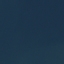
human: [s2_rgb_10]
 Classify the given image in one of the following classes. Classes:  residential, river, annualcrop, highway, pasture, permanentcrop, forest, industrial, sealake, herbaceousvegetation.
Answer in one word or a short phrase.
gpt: SeaLake